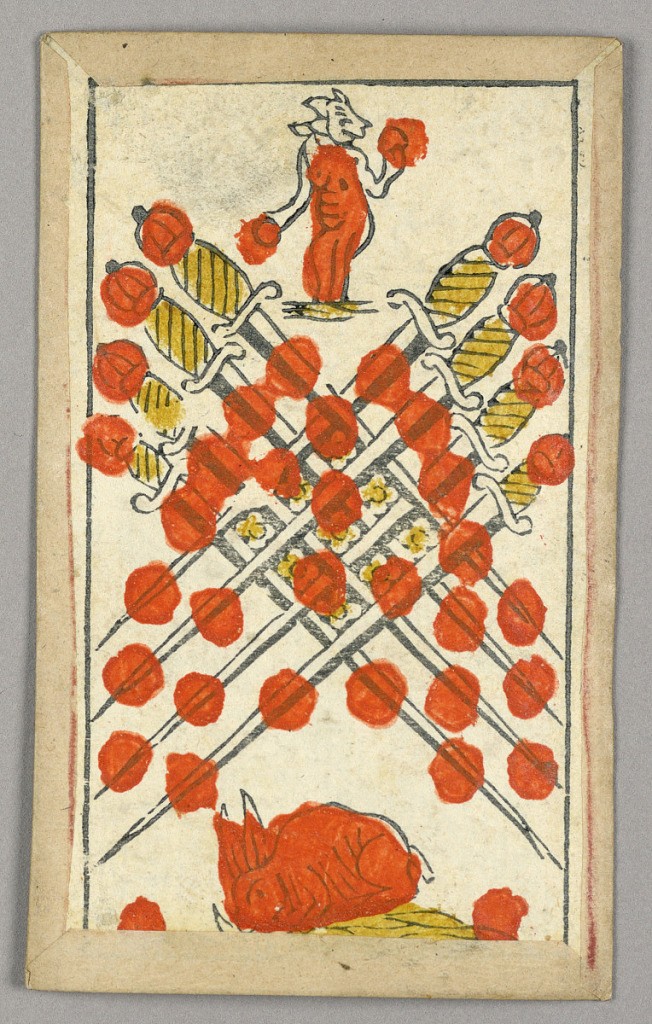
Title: Minchiate (Tarot) Playing Card
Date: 17th century
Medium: Stencil-colored woodblock print
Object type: Playing card
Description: Part of a set of Italian Minchiate playing cards.